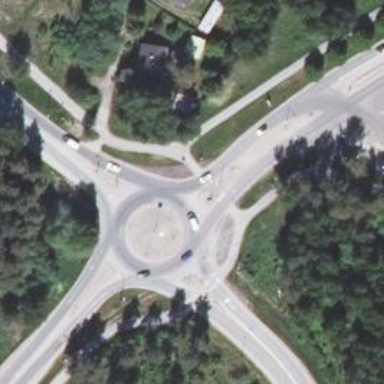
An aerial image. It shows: Asphalt road that is secondary route leading to roundabout.